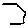
Label: hexagon